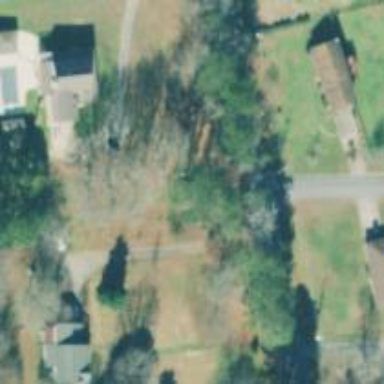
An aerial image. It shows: Driveway.